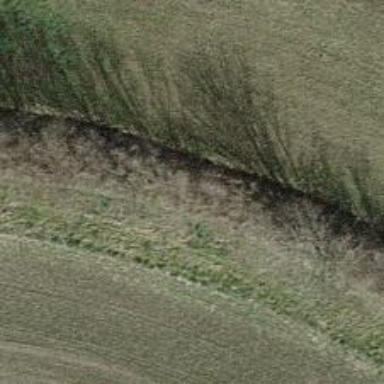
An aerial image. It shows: Hedge barrier.